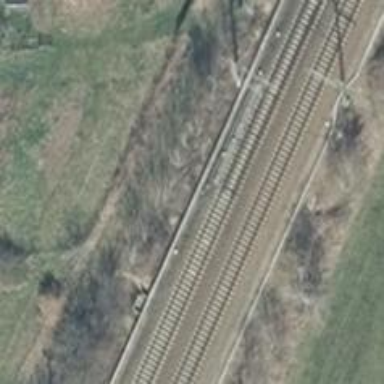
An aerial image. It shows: Railway switch.